Field crop: maize
Growth stage: 2
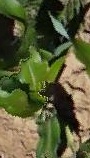
Species: maize